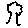
Label: tree